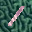
Label: 1